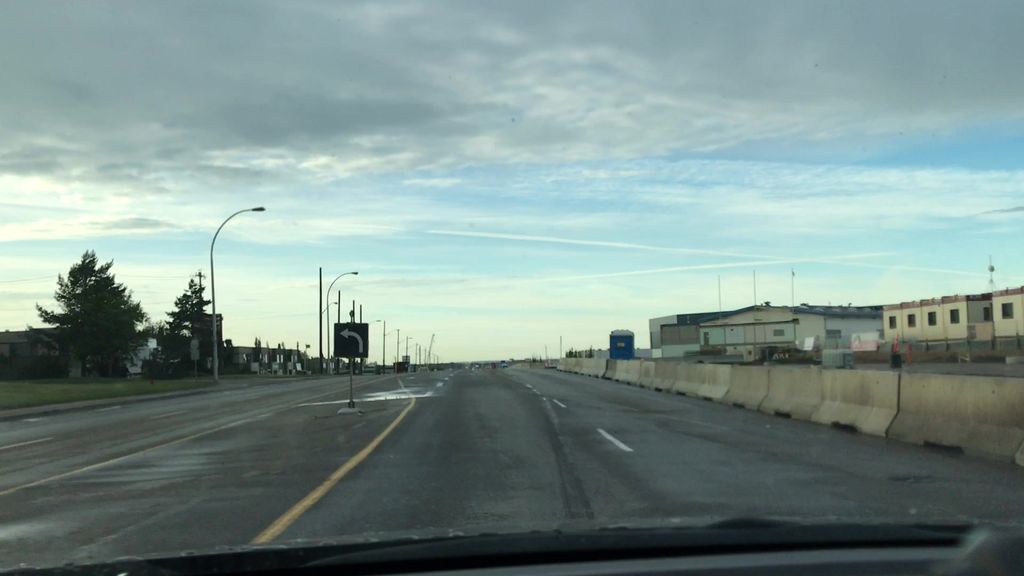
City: edmonton